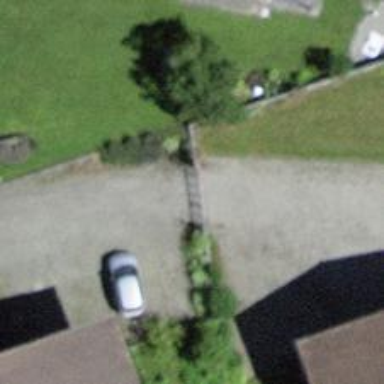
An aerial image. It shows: Gate.